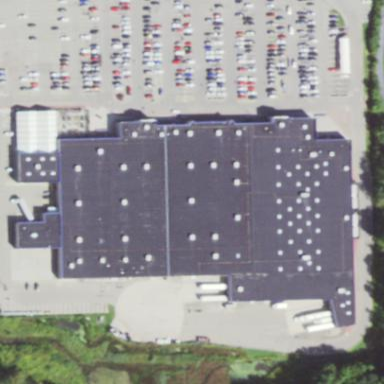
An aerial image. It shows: Building that houses supermarket.